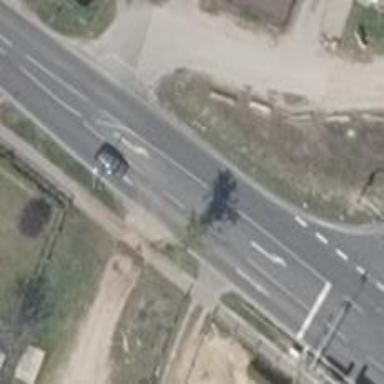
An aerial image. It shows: Asphalt road with separate sidewalks and separate cycleway. The road is classified as primary highway.